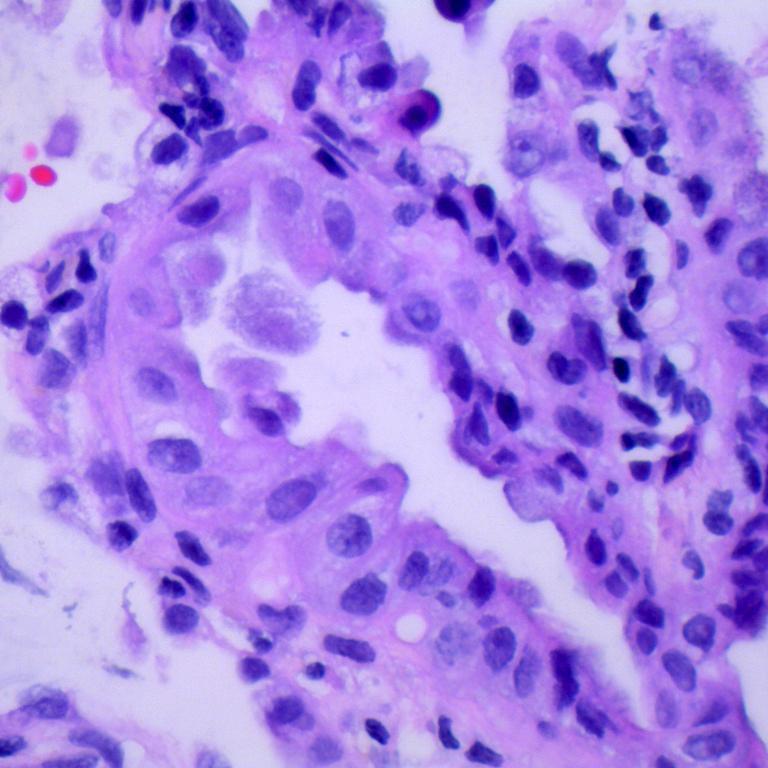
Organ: lung
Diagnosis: adenocarcinomas